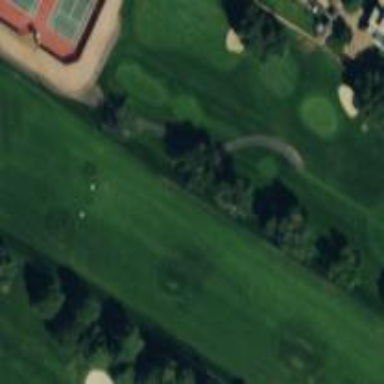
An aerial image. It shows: Track that serves as Golf Cart path.